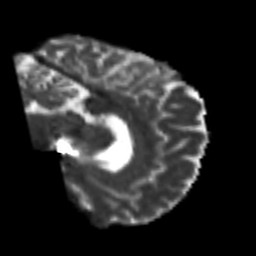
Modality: T2w
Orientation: sagittal
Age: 49
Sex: male
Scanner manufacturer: siemens
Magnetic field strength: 3 T
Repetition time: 7.3 s
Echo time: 0.087 s